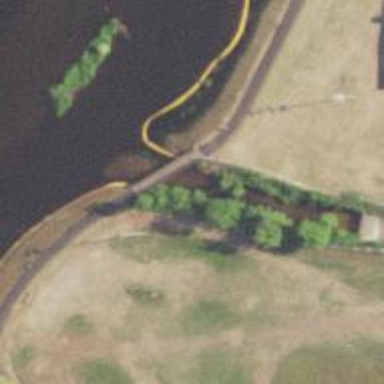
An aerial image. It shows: Abandoned railway bridge crossing over cycleway. The area is suitable for nordic skiing.